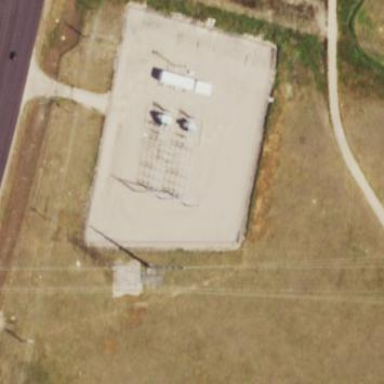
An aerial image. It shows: Outdoor power substation surrounded by fence.